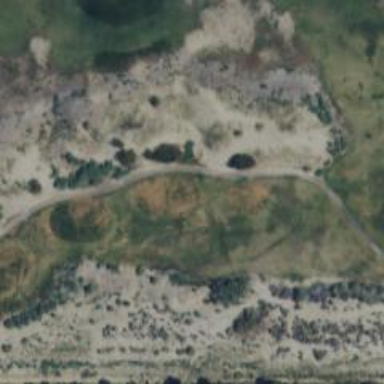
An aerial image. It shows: Pathway for golfing.